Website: home-depot
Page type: customer-info-address
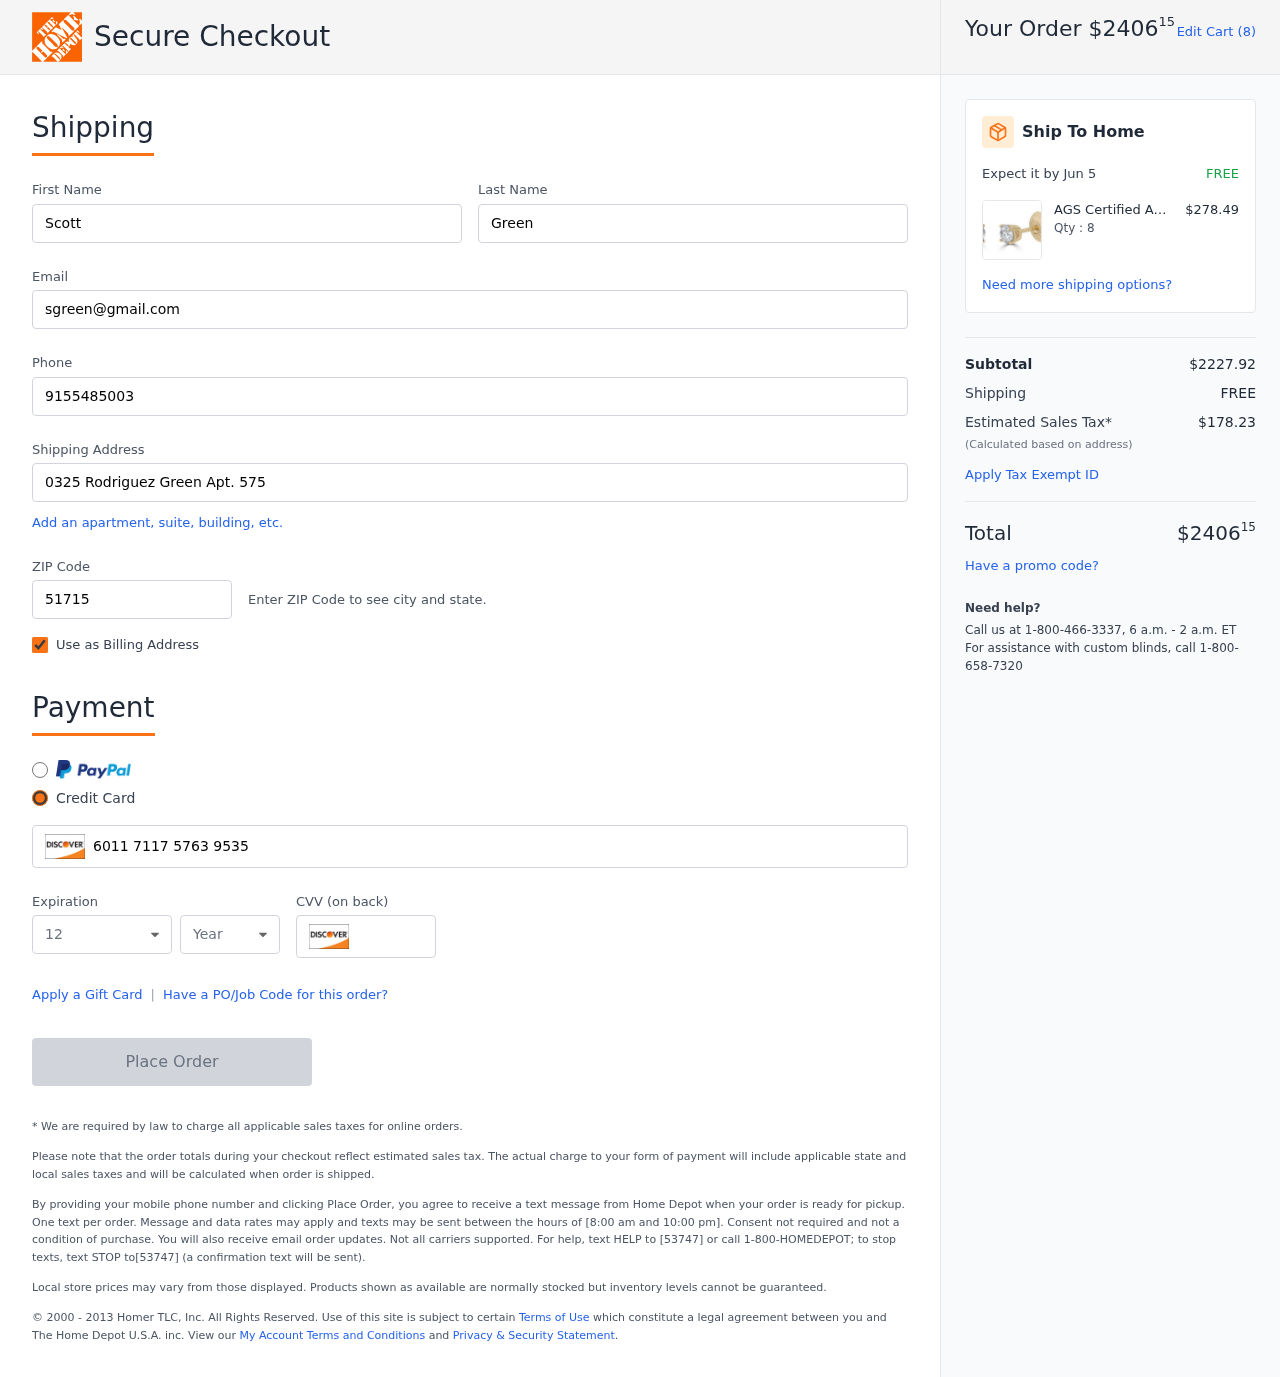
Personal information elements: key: PII_CARD_CVV
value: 211
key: PII_CARD_EXPIRY_MONTH
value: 12
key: PII_CARD_EXPIRY_YEAR
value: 28
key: PII_CARD_NUMBER
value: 6011 7117 5763 9535
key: PII_EMAIL
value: sgreen@gmail.com
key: PII_FIRSTNAME
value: Scott
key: PII_LASTNAME
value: Green
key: PII_PHONE
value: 9155485003
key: PII_POSTCODE
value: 51715
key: PII_STREET
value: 0325 Rodriguez Green Apt. 575
Product elements: key: PRODUCT1_BRAND
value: AGS Certified
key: PRODUCT1_NAME
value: AGS Certified 14k Yellow Gold Round-Cut Diamond Stud Earrings (3/4cttw, K-L Color, I1-I2 Clarity)
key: PRODUCT1_NAME
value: AGS Certified 14k Ye...
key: PRODUCT1_PRICE
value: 278.49
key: PRODUCT1_QUANTITY
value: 8
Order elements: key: ORDER_TOTAL
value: $240615
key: ORDER_NUM_ITEMS
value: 8
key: ORDER_DELIVERY_DATE
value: Jun 5
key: ORDER_SUBTOTAL
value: $2227.92
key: ORDER_SHIPPING_COST
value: FREE
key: ORDER_TAX
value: $178.23